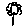
Label: flower